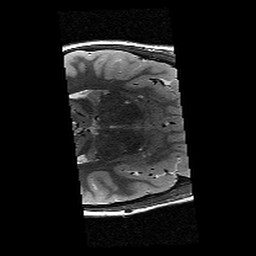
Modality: T2w
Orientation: axial
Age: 12
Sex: female
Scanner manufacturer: siemens
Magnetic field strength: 3 T
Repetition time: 9.23 s
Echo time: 0.067 s